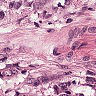
Metastatic tissue present: yes